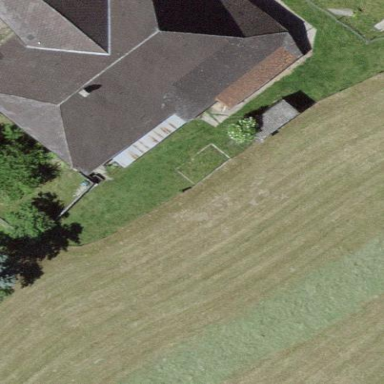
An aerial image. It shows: Farm building.